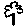
Label: flower